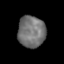
Tissue: lung
Cell type: Endothelial cells
Senescence score: 0.2317
Nuclear area (px): 848
Mean DAPI intensity: 113.971